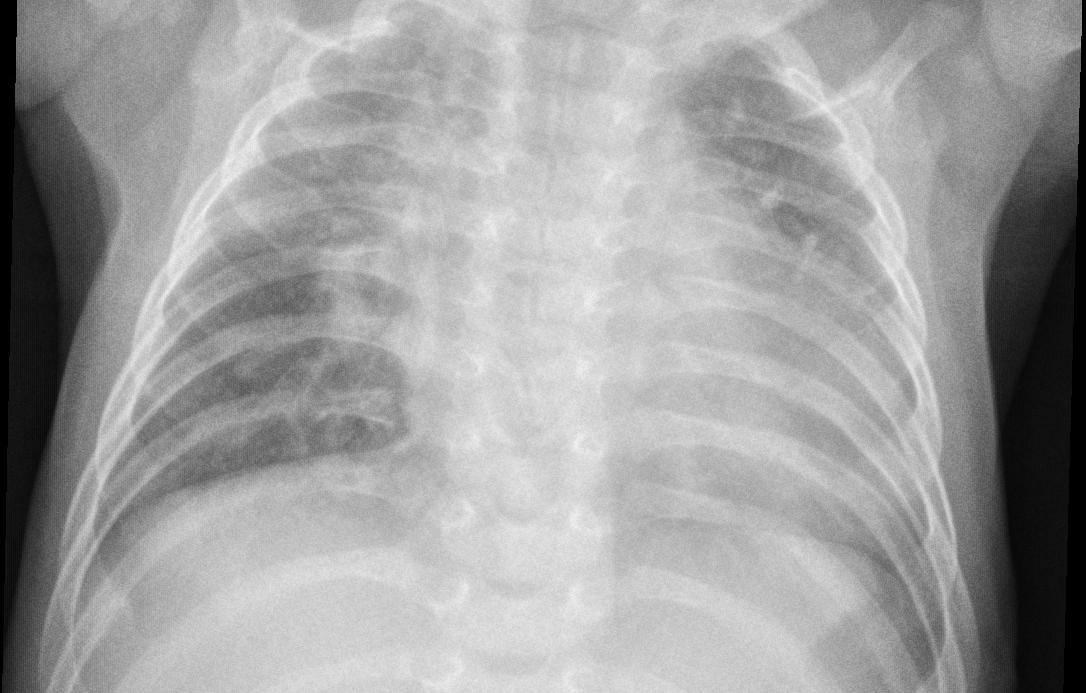
Diagnosis: PNEUMONIA